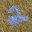
Label: 2